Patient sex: M
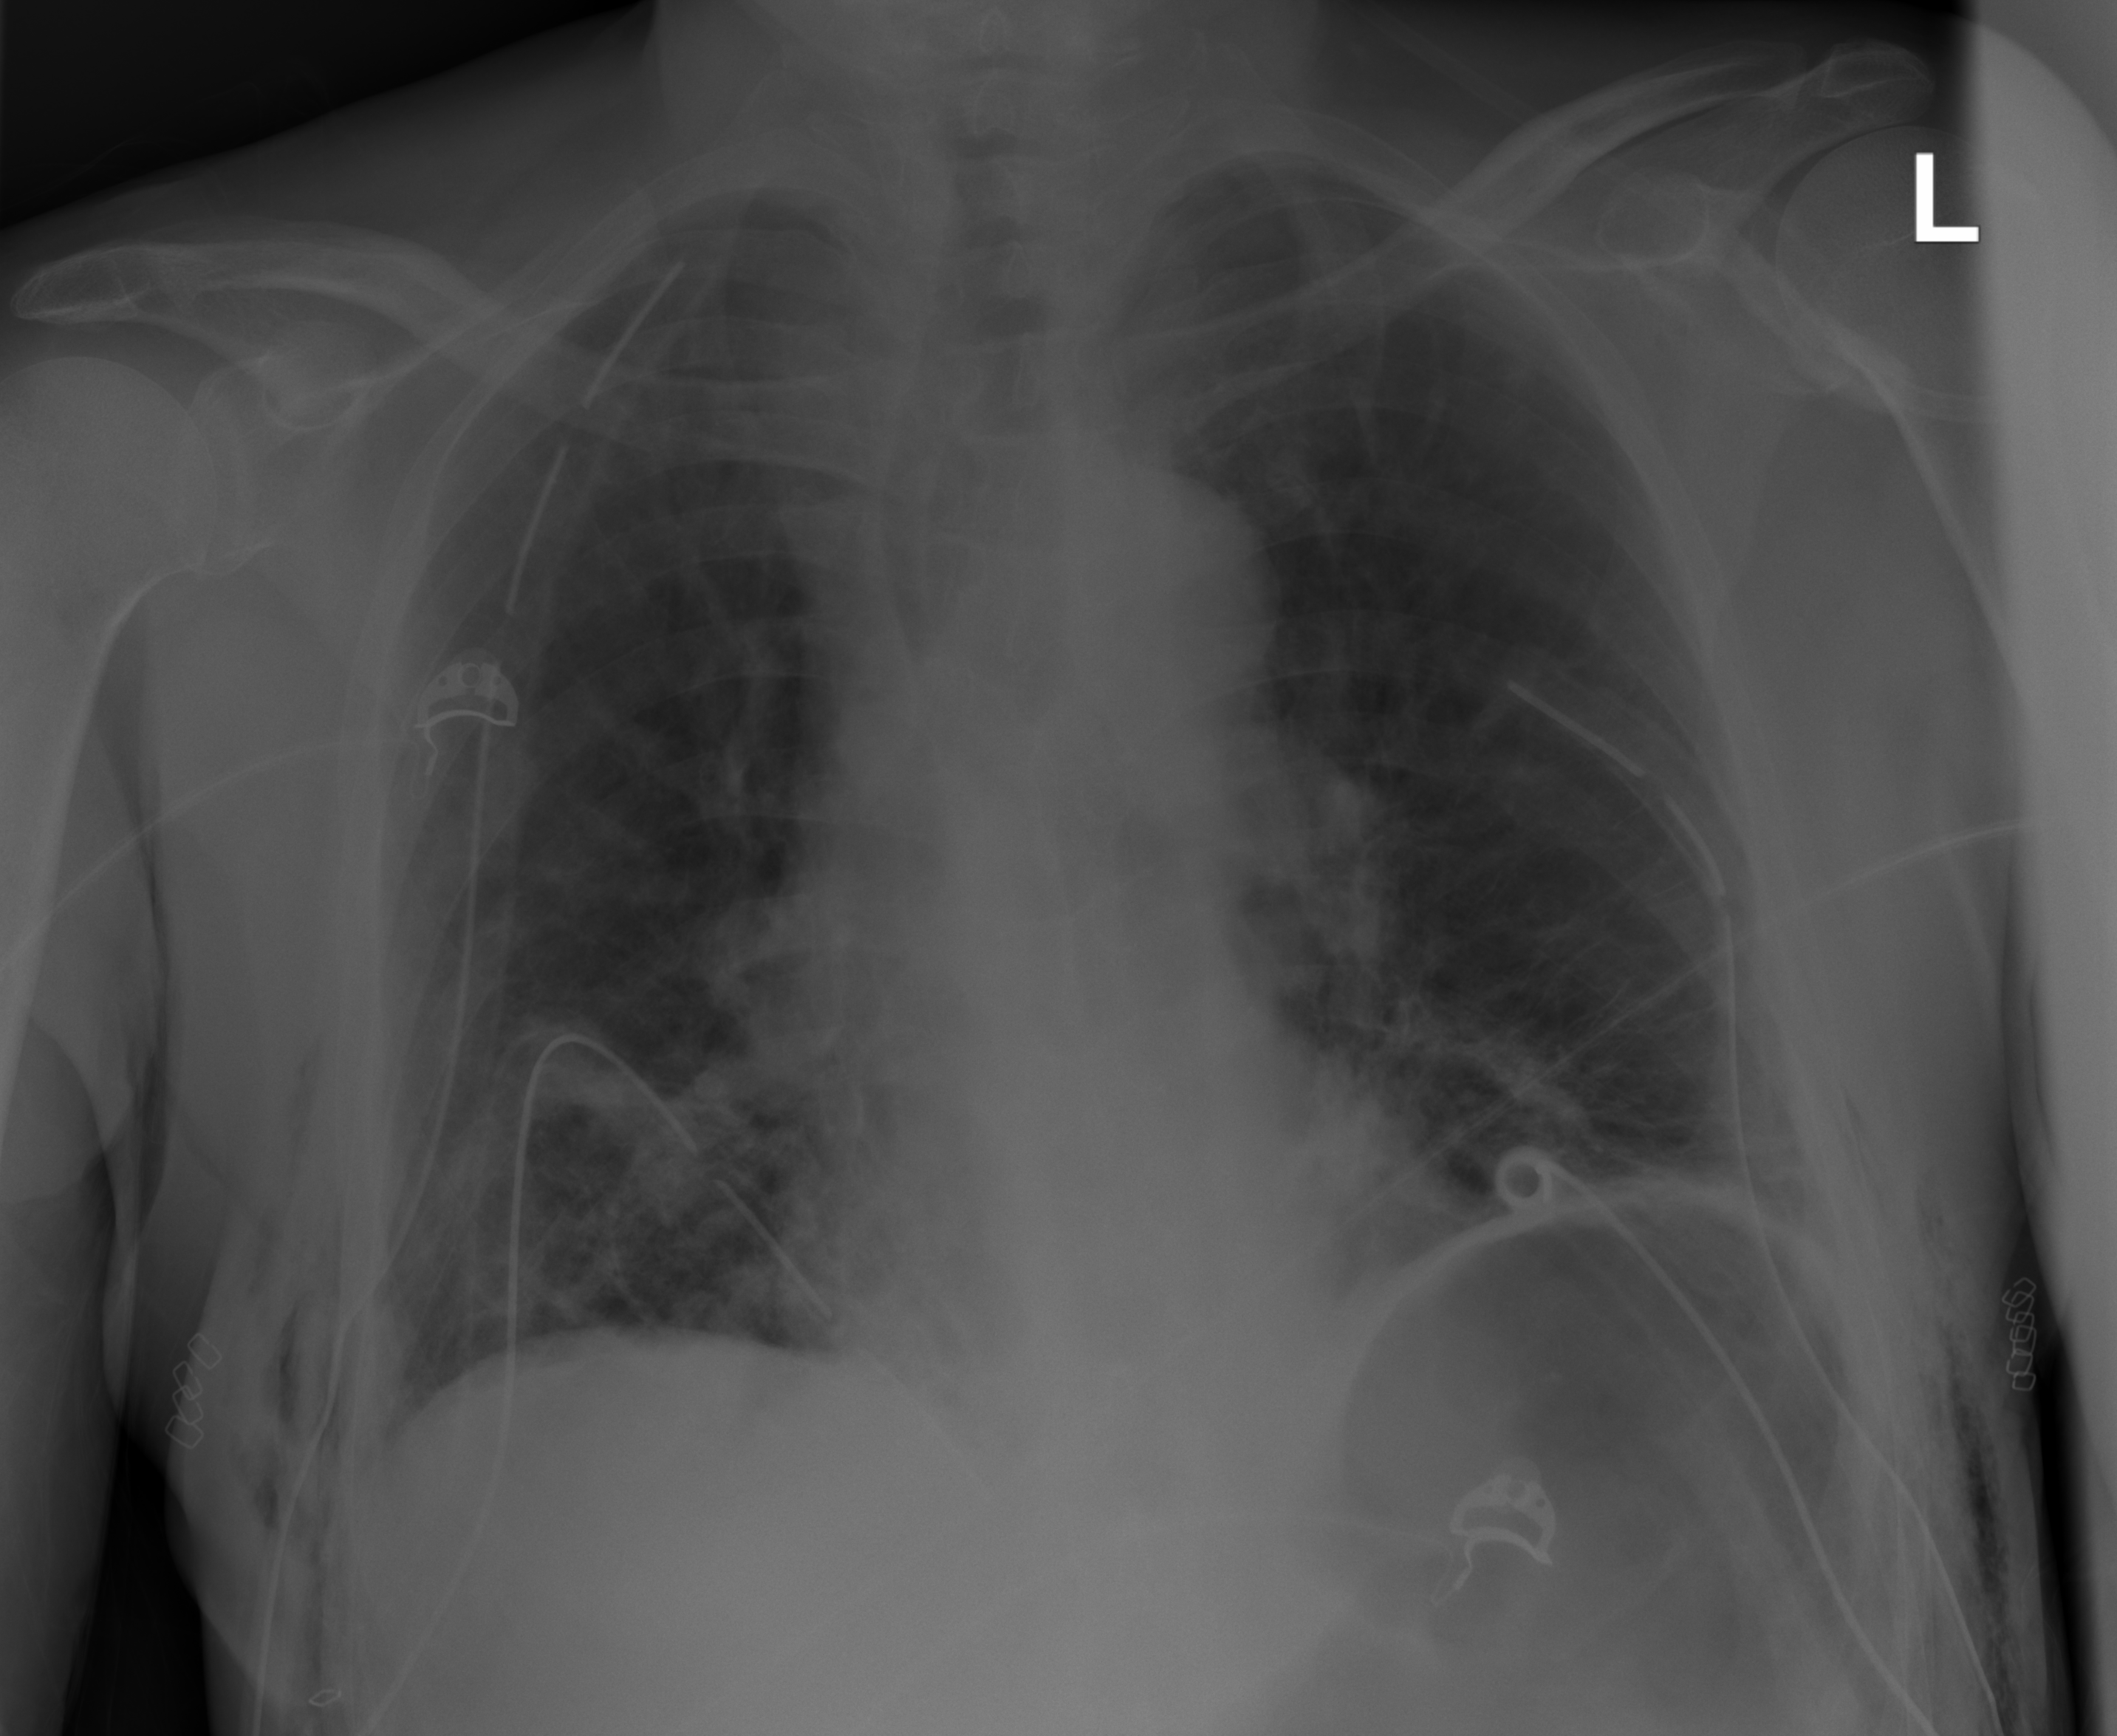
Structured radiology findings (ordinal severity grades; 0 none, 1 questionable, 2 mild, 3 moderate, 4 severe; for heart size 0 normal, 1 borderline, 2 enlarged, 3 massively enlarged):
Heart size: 0
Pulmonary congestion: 2
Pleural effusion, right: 0
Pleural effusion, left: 0
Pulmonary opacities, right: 2
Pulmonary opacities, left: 1
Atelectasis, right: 2
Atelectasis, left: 2